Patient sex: F
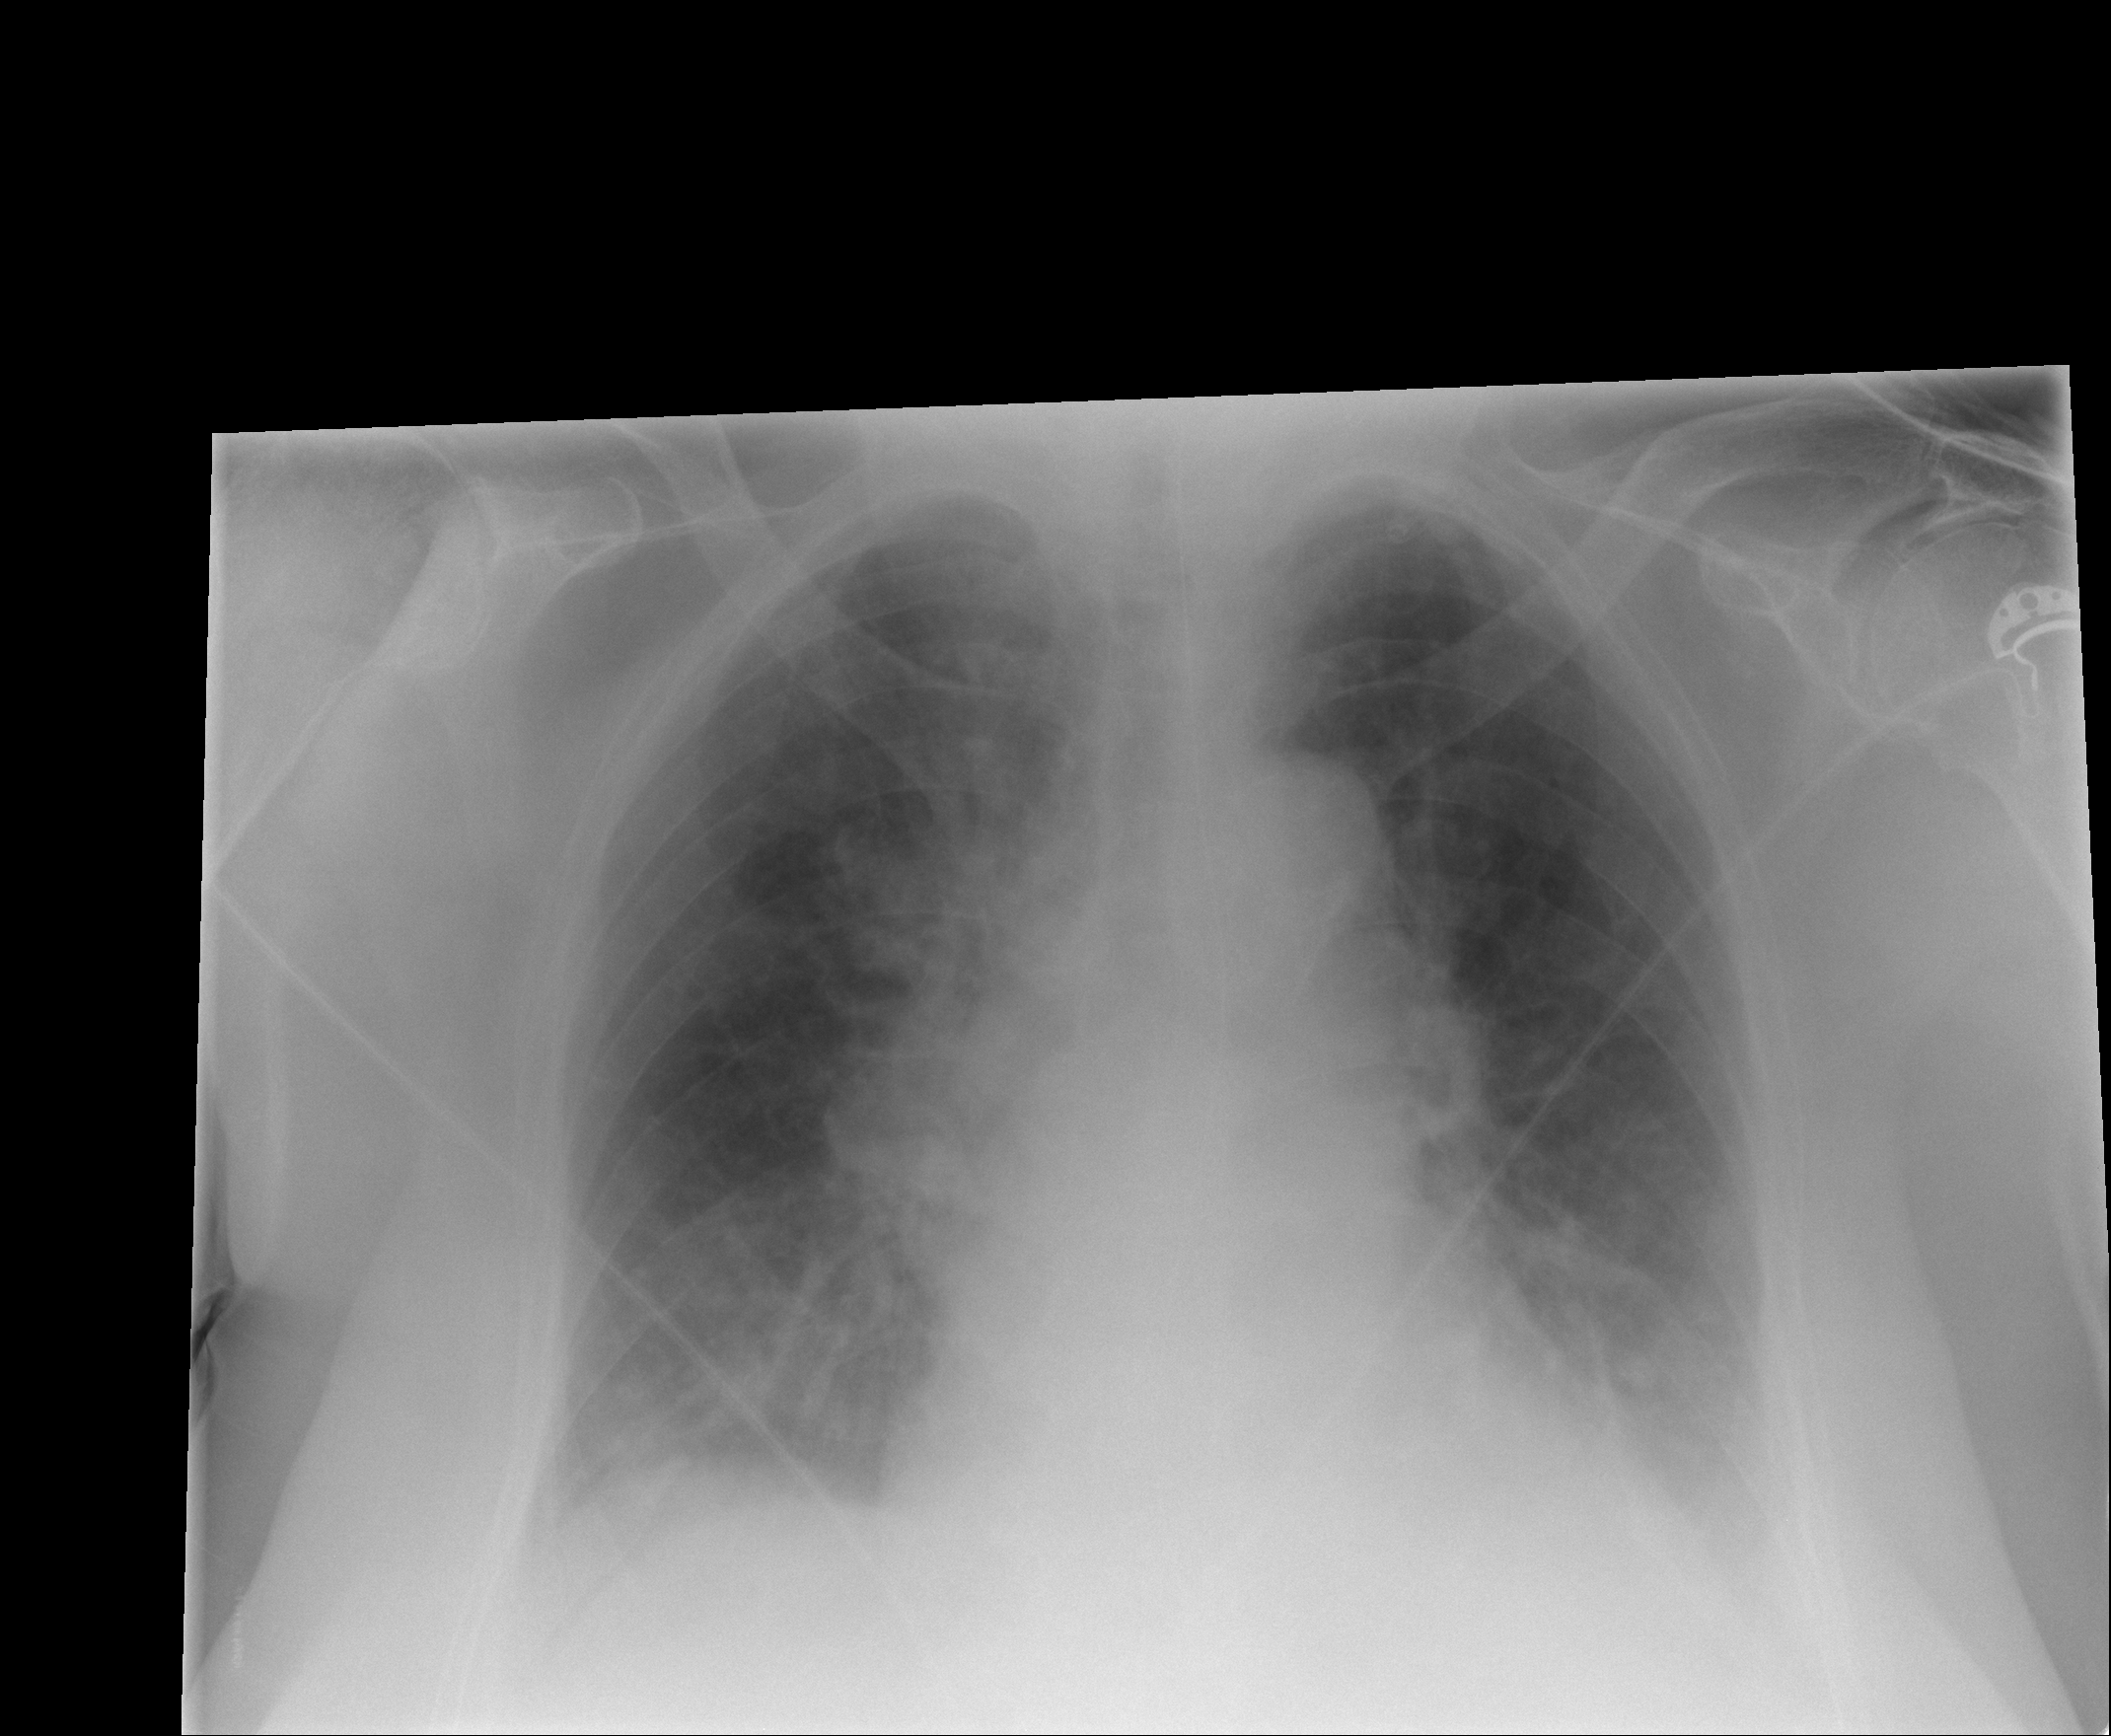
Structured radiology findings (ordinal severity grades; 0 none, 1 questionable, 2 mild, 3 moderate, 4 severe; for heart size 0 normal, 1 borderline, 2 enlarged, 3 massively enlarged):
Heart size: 0
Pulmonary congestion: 0
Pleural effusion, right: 1
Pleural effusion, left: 1
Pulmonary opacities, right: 1
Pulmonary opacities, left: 1
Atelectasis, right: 2
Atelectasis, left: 2